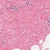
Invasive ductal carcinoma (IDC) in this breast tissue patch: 0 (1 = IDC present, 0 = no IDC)